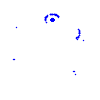
Particle: kaon